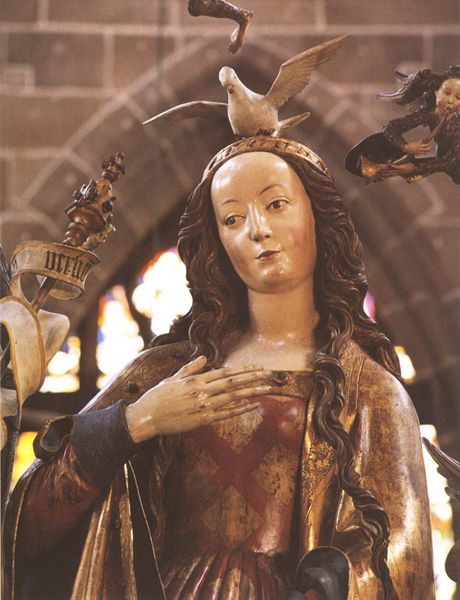
Titel: Maria aus der Verkündigungsgruppe
Künstler: Veit Stoß
Standort: Nürnberg, St. Lorenz (EU - D - B)
Schlagwörter: hand, fenster, frau, mund, nase, stirn, augen, gesicht, taube, figur, locken, engel, stab, detail, brauen, fugen, spitzbogen, posaune, schriftband